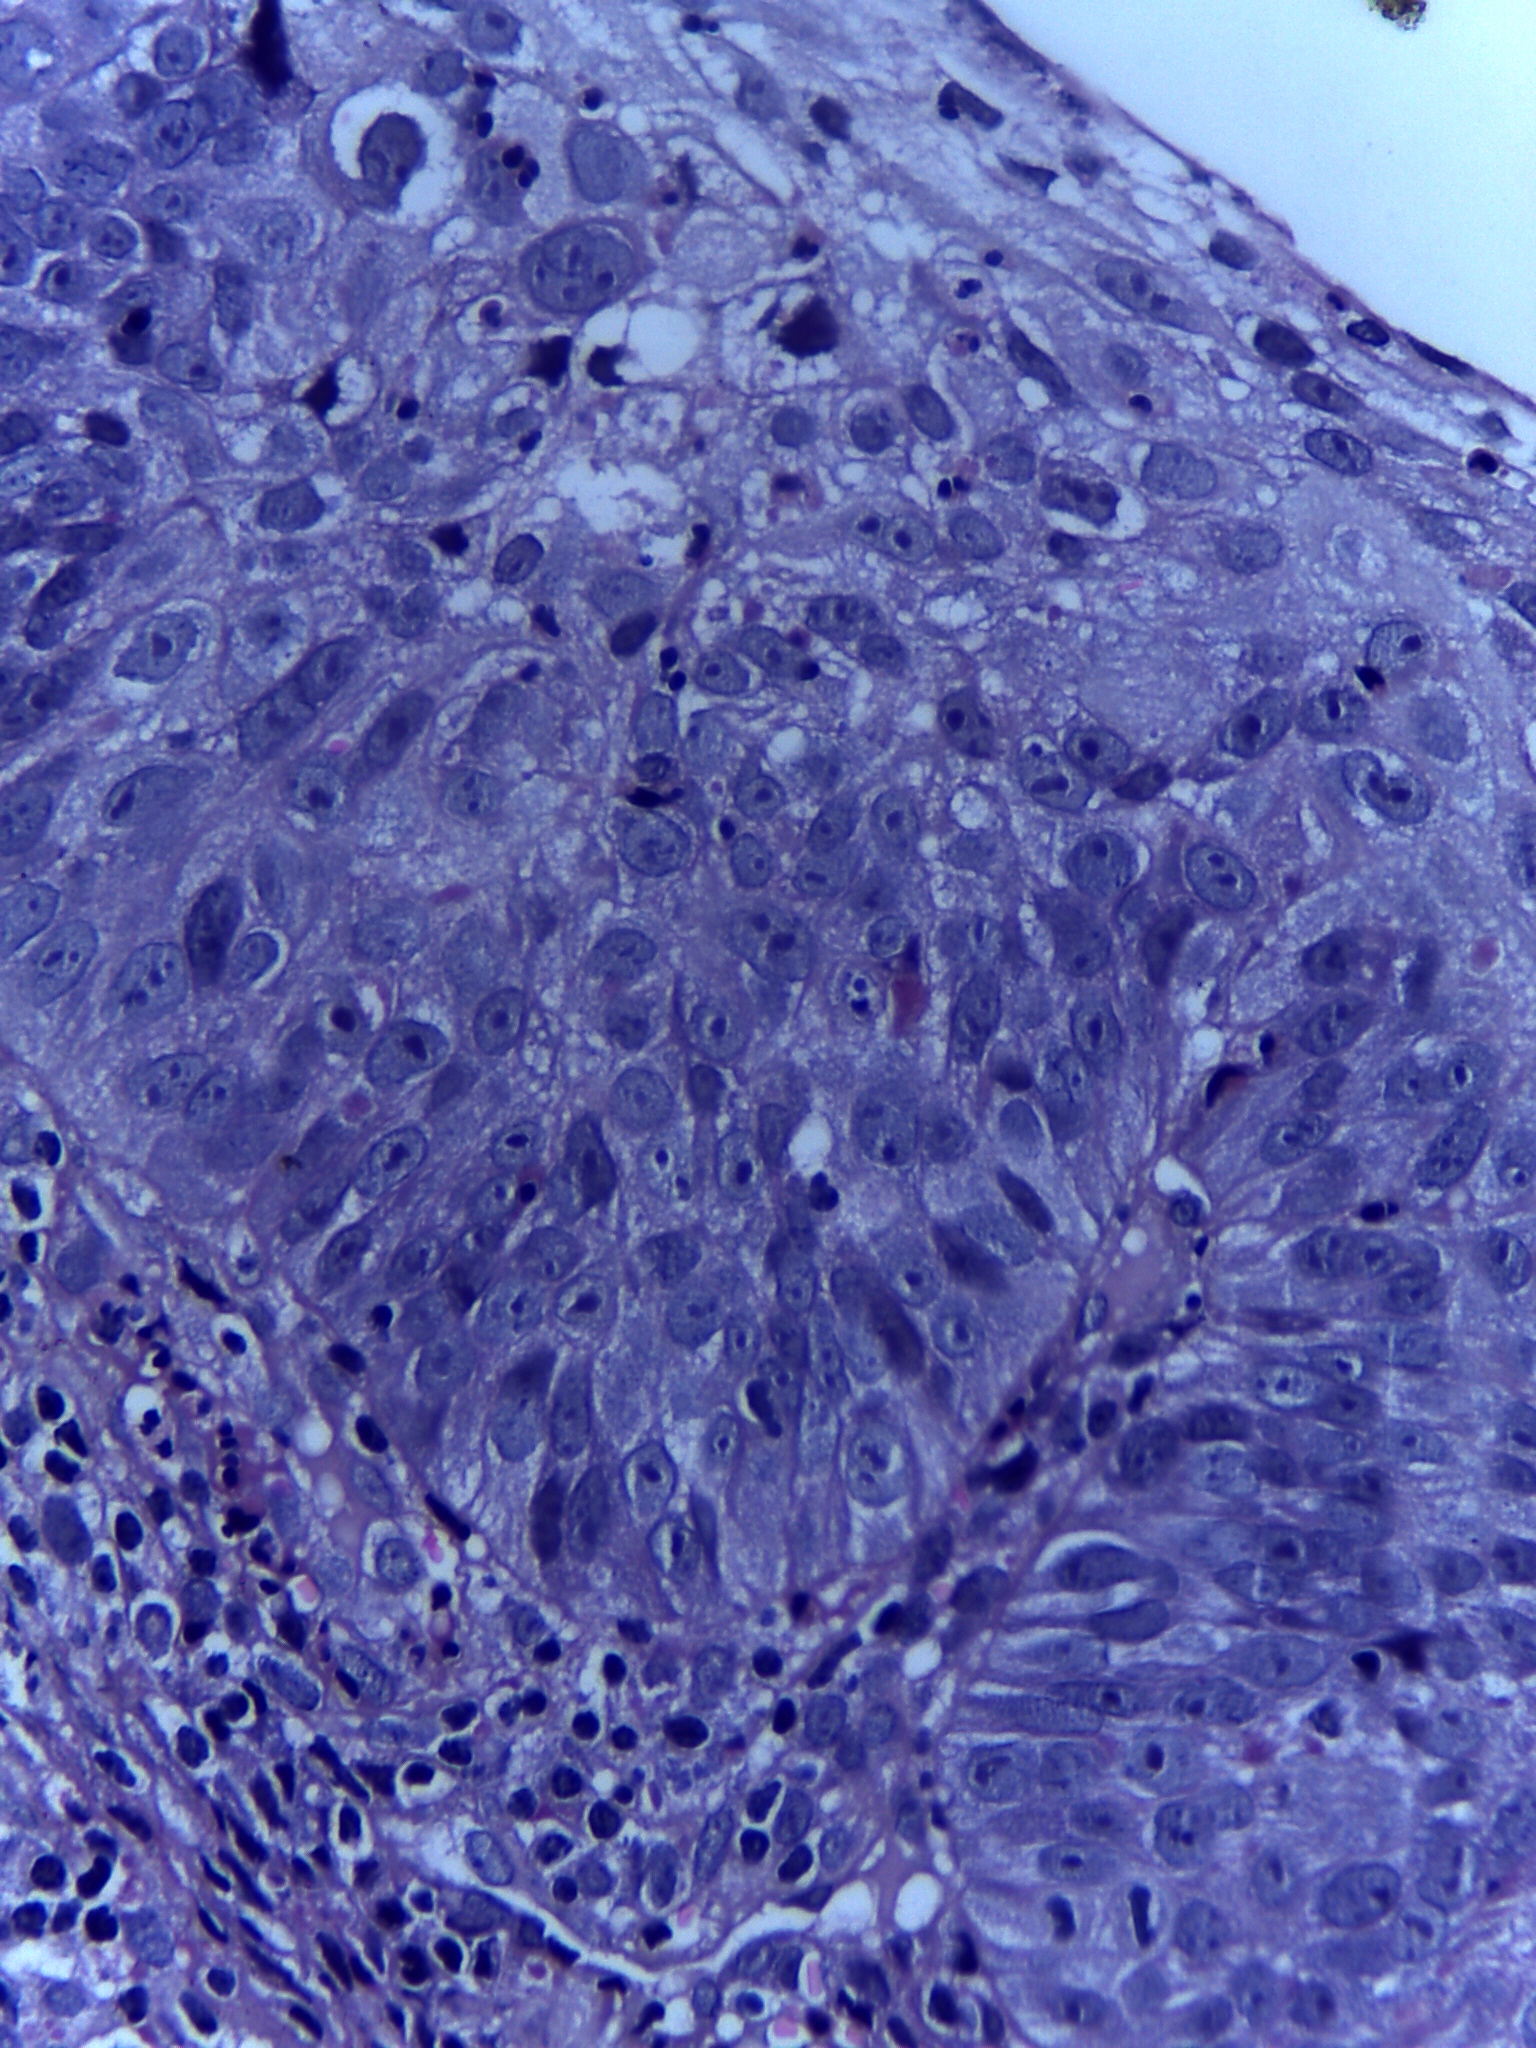
Diagnosis: OSCC